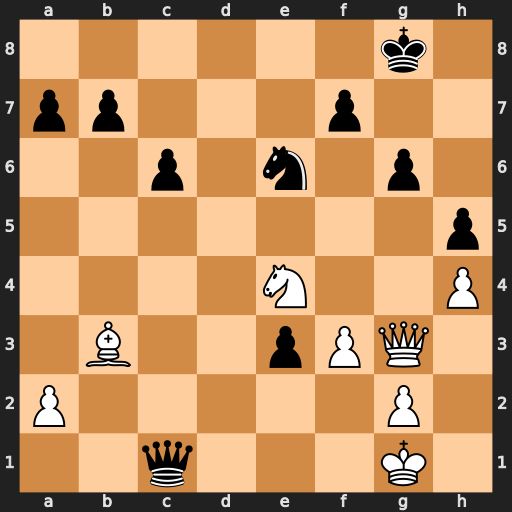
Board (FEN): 6k1/pp3p2/2p1n1p1/7p/4N2P/1B2pPQ1/P5P1/2q3K1
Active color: w
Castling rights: -
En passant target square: -
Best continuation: Kh2 e2 Bxe6